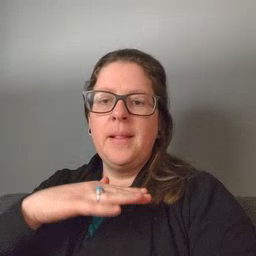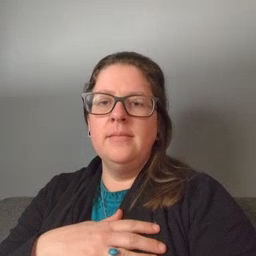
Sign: table